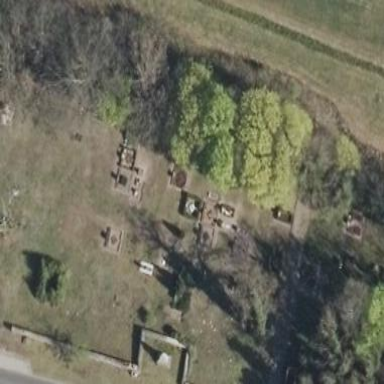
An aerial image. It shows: Graveyard.